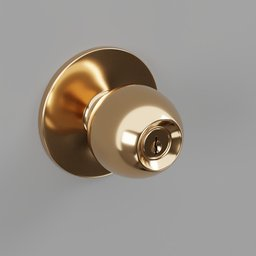
Label: mechanical